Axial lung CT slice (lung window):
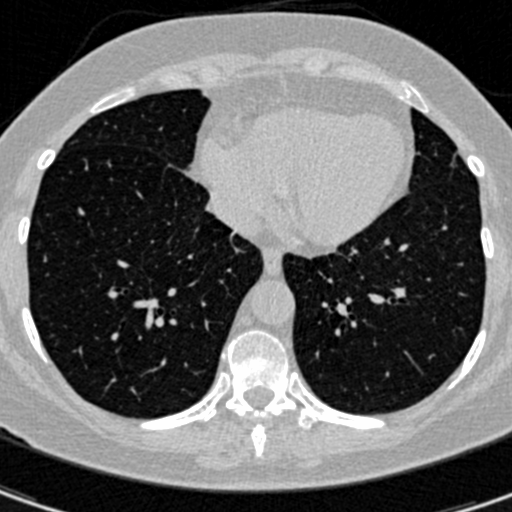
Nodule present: no